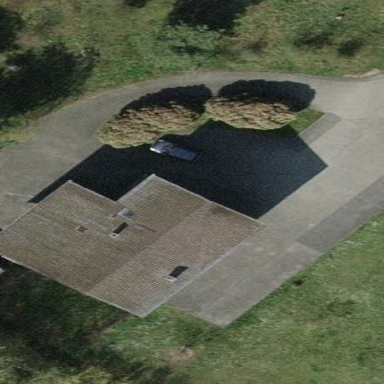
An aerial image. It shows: Detached building.